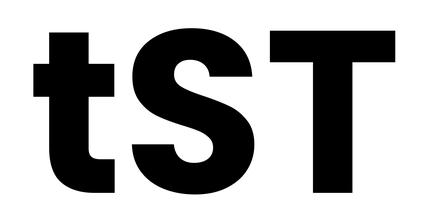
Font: Poppins-Bold